Question: I want to make a circle button and label over it but I cant , I tried to make ellipse but I don't know how to make a label over it.
I want to make something exactly like this image
Windows 8 Apps C#
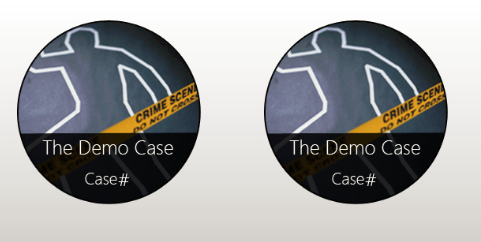
Answer: You can have a try on following method:
'''
<Grid>
<Ellipse StrokeThickness="2" Stroke="Black" Width="150">
<Ellipse.Fill>
<ImageBrush ImageSource="/Image/someImage.png"/>
</Ellipse.Fill>
</Ellipse>
<TextBlock HorizontalAlignment="Center" VerticalAlignment="Center" Text="The Demo Case" Margin="0,60,0,0" Foreground="Green"/>
</Grid>
'''